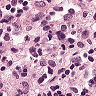
Metastatic tissue present: no